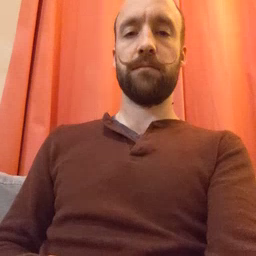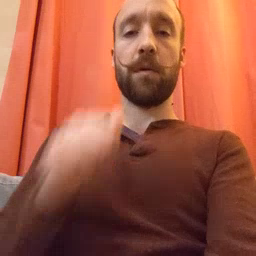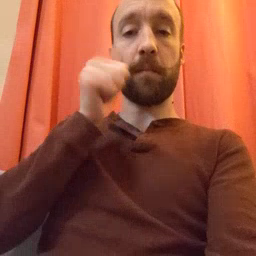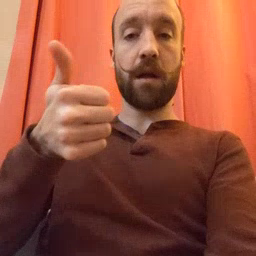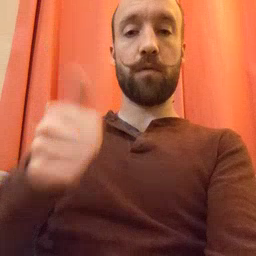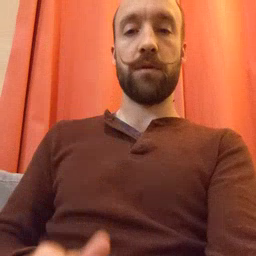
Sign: tomorrow